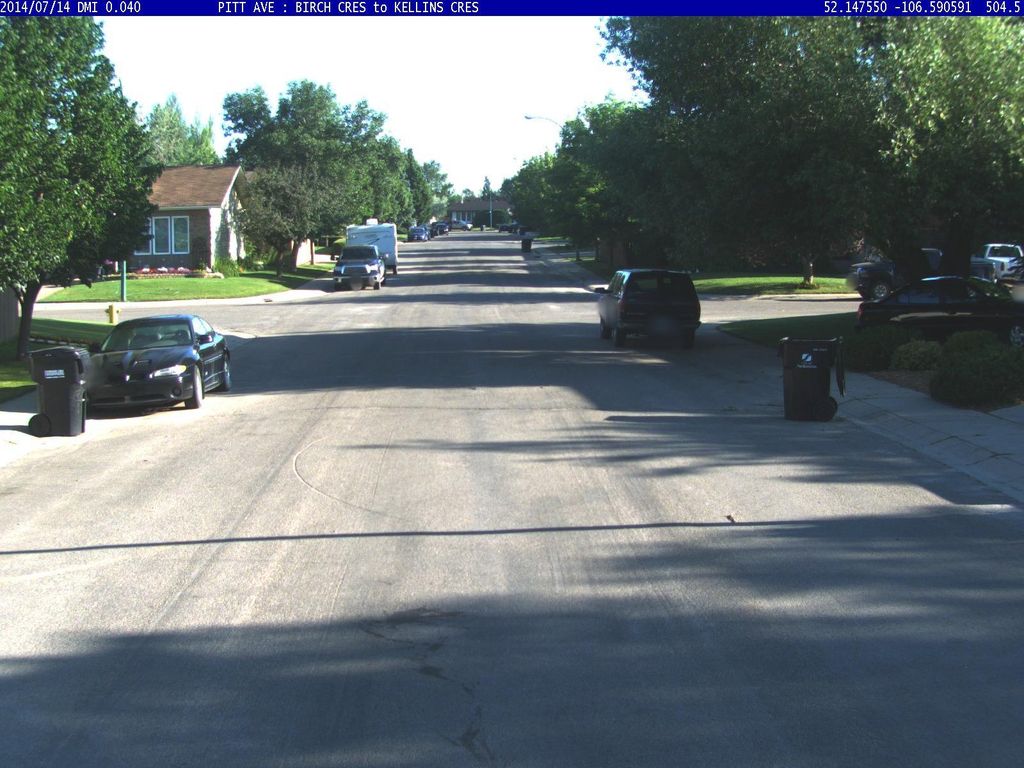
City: saskatoon